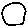
Label: circle